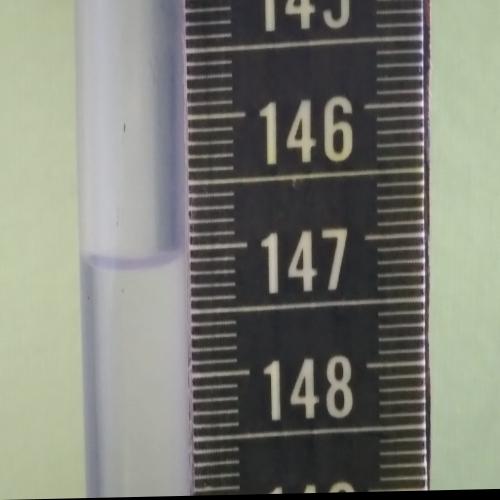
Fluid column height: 147.1 cm